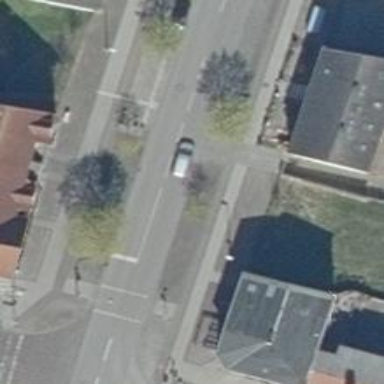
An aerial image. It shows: Tertiary road with asphalt surface. It has sidewalks on both sides and dedicated cycle tracks on both sides as well.